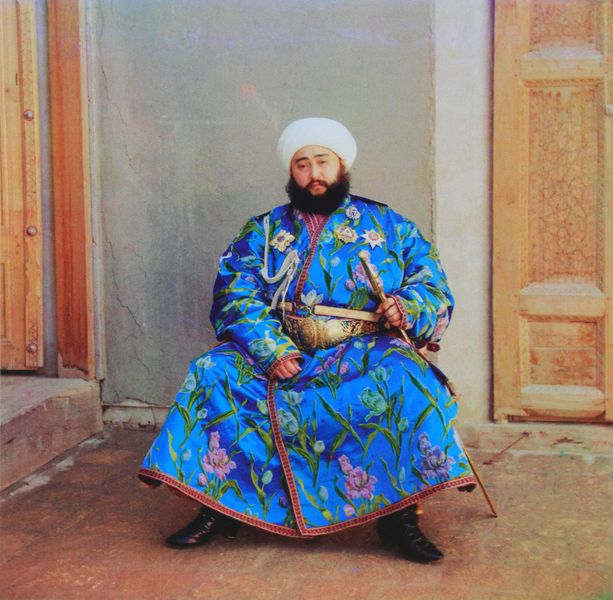
Titel: Porträt HH Seyyid Mir Mohammed Alim Khan (1880-1944), des letzten Emirs von Buchara, im Seidengewand
Künstler: Sergei Michailowitsch Prokudin-Gorskii
Standort: Washington
Institution: Foto Library of Congress
Schlagwörter: blau, mann, weiß, sitzen, holz, kleid, mund, tür, blüten, gürtel, rot, muster, ornament, bart, boden, mantel, saum, foto, turban, islam, osten, asiat